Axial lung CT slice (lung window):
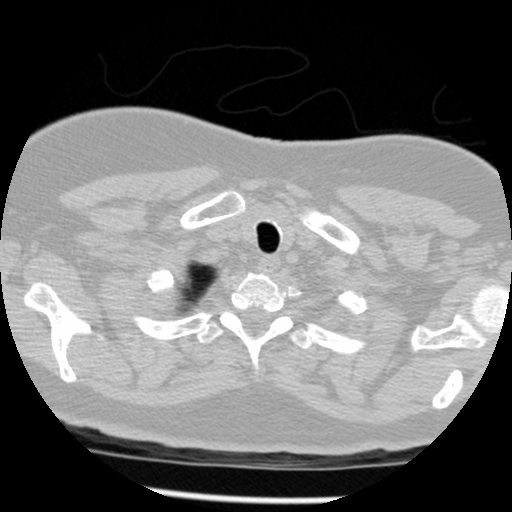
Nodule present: no